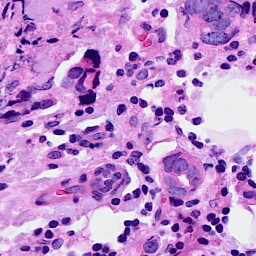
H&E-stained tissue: Breast